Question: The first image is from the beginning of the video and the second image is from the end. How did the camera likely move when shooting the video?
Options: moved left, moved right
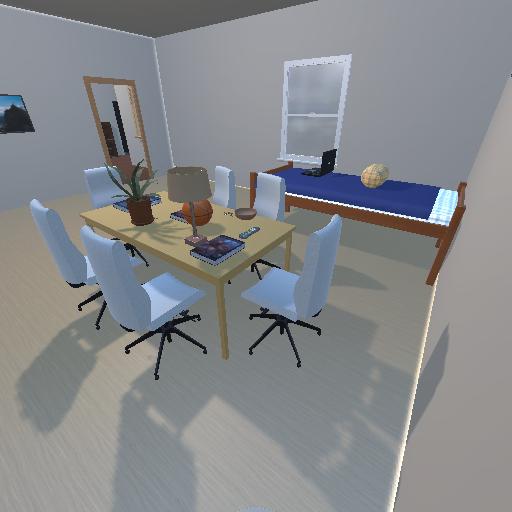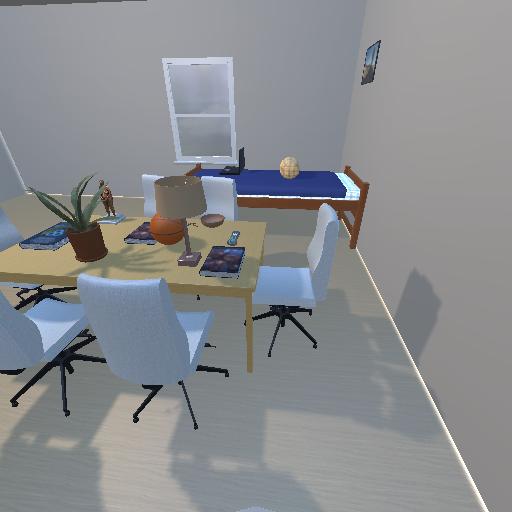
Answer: moved left